Field crop: maize
Growth stage: 1
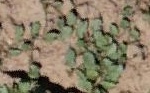
Species: convolvulus